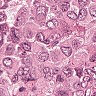
Metastatic tissue present: yes